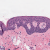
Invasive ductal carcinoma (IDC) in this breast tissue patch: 0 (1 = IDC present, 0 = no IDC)